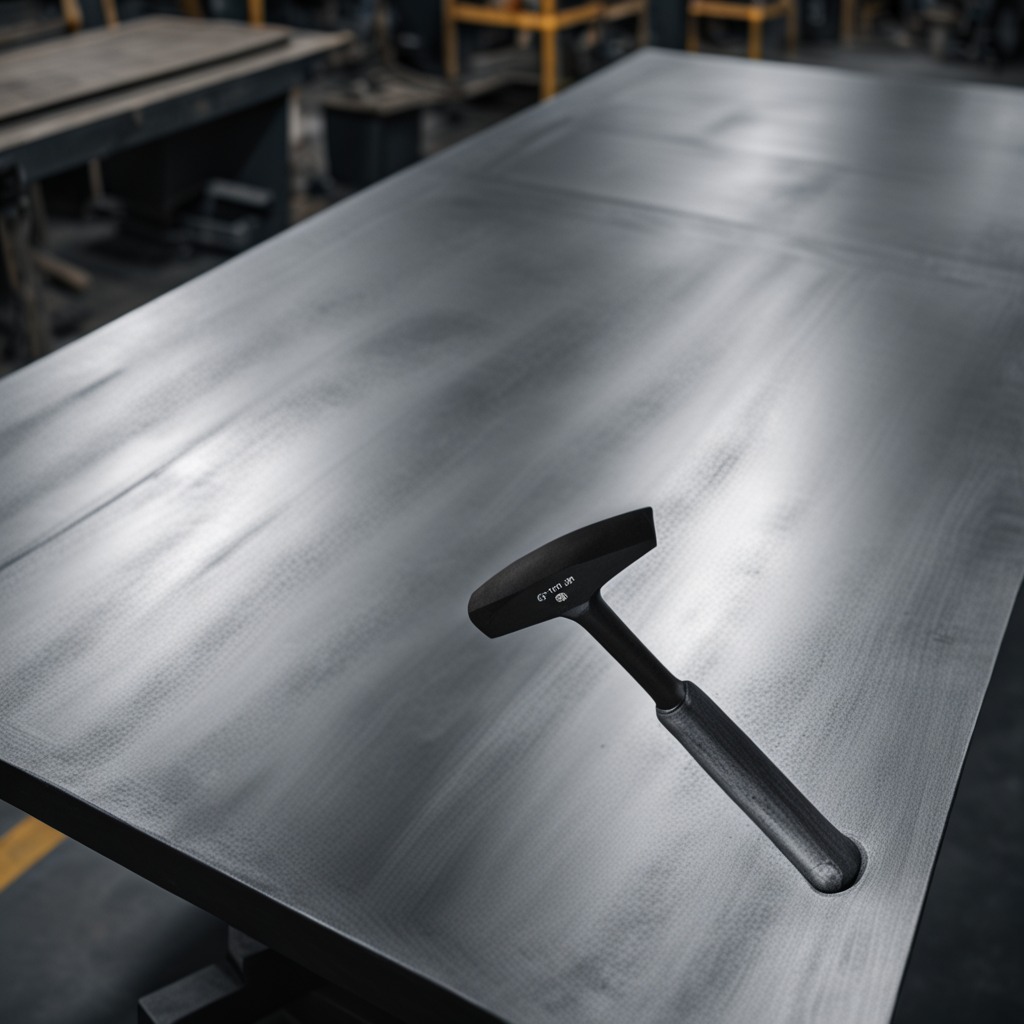
A hammer is lying on a cold steel table in a mining workshop.